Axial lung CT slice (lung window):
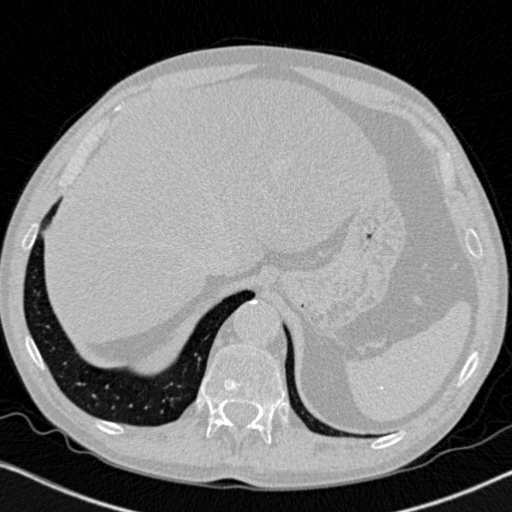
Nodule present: no